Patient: sex M, age 71
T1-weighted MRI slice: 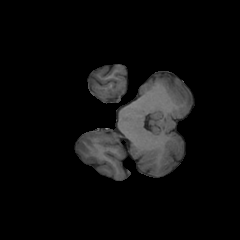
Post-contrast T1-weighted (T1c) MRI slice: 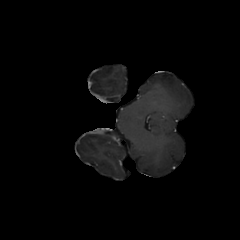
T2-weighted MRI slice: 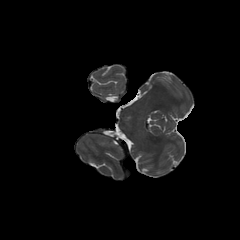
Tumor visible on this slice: yes
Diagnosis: Glioblastoma, IDH-wildtype
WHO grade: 4